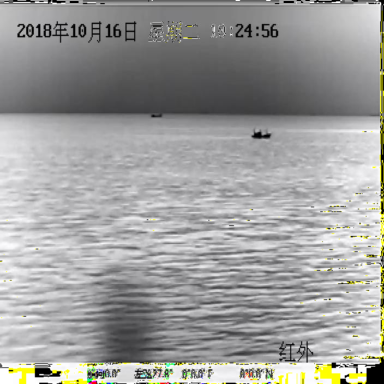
There are two liners in the infrared image.